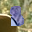
Label: 8